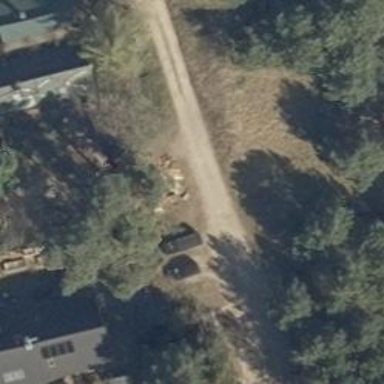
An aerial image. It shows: Driveway.